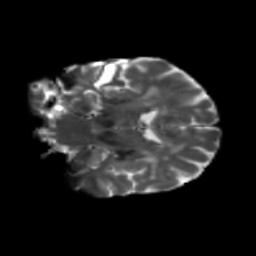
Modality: T2w
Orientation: coronal
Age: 62
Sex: female
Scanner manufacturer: siemens
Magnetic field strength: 3 T
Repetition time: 5.25 s
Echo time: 0.08 s